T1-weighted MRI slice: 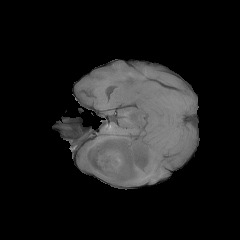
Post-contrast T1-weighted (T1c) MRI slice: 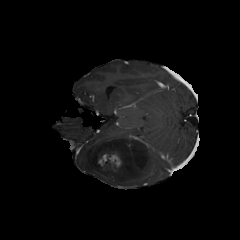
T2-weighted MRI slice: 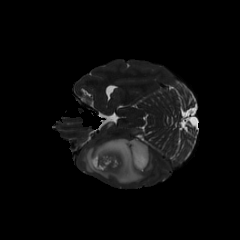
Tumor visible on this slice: yes